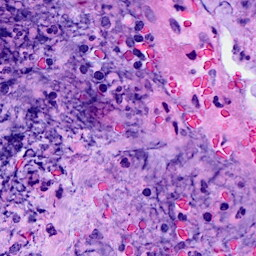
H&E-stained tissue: Breast